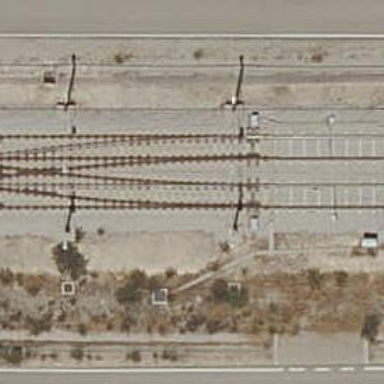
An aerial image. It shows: Railway switch.